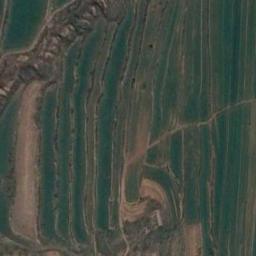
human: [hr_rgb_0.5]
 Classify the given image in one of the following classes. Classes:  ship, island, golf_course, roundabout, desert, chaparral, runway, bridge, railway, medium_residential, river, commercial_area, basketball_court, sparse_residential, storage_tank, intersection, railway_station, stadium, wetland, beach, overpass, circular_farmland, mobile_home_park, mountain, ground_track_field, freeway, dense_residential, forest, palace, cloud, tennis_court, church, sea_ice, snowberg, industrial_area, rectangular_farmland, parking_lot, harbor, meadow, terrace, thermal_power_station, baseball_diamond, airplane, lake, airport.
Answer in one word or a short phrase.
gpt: terrace